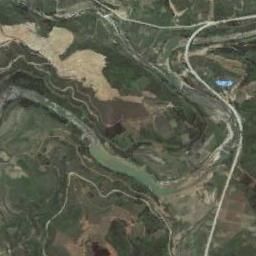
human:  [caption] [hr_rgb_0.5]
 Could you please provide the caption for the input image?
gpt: The river goes through bare land and green grass .

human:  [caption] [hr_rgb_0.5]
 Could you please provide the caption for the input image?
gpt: There are many trees around the river .

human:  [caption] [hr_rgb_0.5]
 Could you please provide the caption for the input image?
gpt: The dark green river with a winding bank goes through the mountainous area .

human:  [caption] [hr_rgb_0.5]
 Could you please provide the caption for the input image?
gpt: A crooked turquoise river crossing the green and tawny ground .

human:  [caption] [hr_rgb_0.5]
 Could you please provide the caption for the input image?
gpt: There are some meadows and roads near the river .